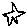
Label: star